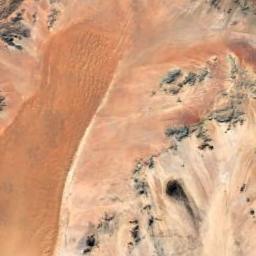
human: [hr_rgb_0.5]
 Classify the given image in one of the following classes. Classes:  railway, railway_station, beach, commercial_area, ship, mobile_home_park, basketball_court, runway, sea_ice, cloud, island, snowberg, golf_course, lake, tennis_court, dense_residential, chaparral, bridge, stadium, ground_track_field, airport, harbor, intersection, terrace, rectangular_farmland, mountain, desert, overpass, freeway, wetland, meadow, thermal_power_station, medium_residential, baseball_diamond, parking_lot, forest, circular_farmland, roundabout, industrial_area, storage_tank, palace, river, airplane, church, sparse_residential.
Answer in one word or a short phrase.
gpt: desert